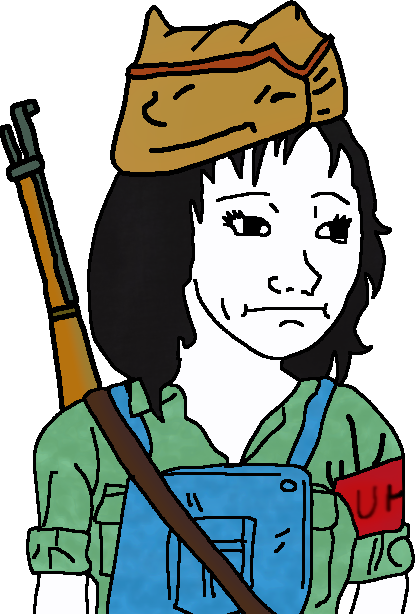
Label: 5_Daddys_Girl